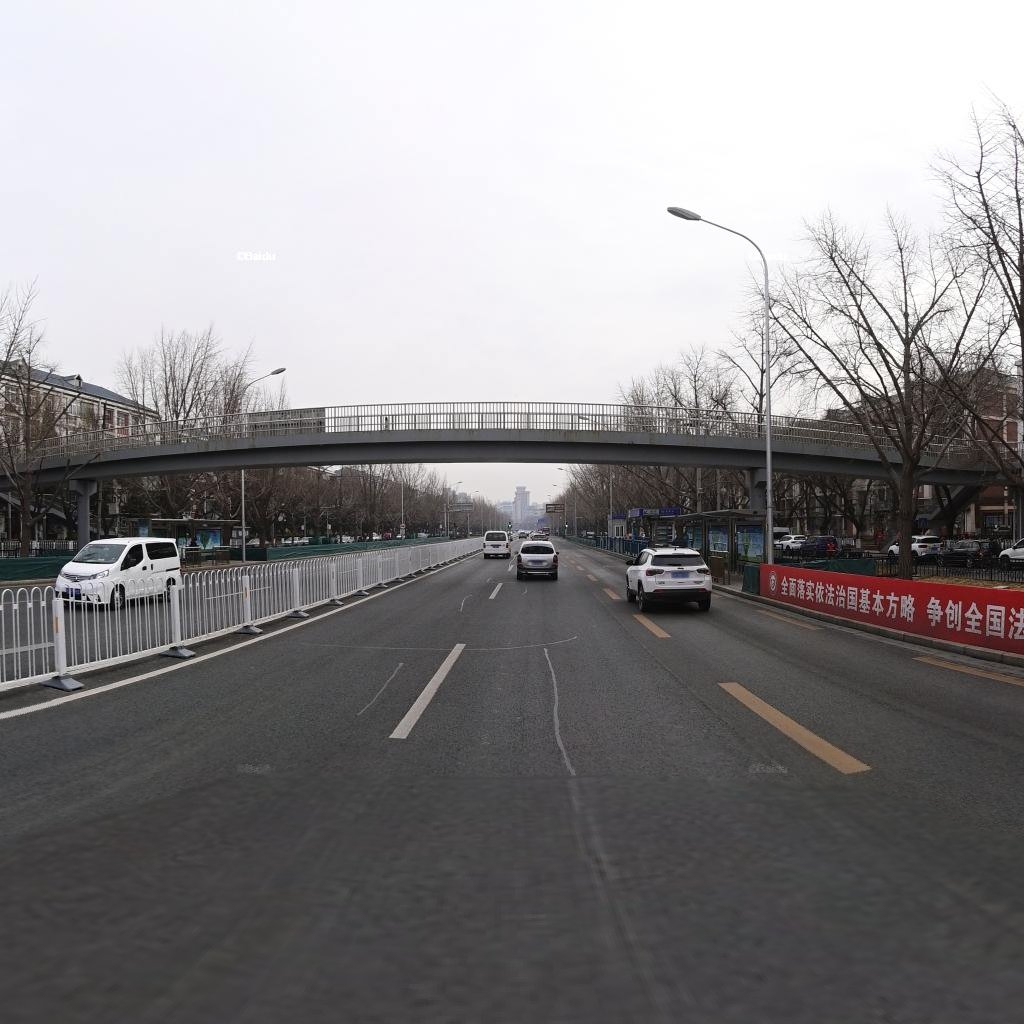
Region: Haidian
Road damage annotations: longitudinal patch, longitudinal patch, longitudinal patch, transverse patch, longitudinal crack